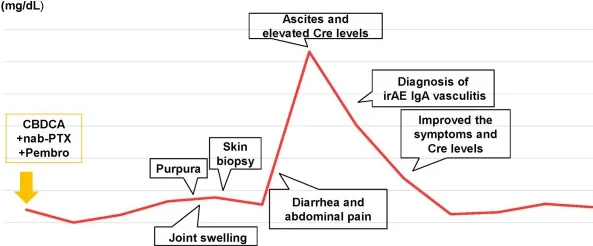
Clinical course of the patient and transition of creatinine levels after four cycles of carboplatin + nab-paclitaxel + pembrolizumab treatment, and diagnosed with irAE IgA vasculitis. Abbreviations: Cre, creatinine; CBDCA, carboplatin; nab-PTX, nab-paclitaxel; Pembro, pembrolizumab; AMPC/CVA, amoxicillin-clavulanate; ABPC/SBT, ampicillin-sulbactam; CTRX, ceftriaxone; mPSL, methylprednisolone; PSL, prednisolone.
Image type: chart (chart)